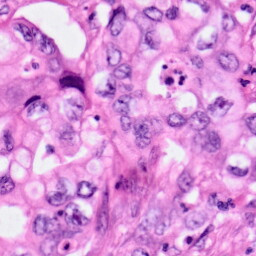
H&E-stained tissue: Pancreatic